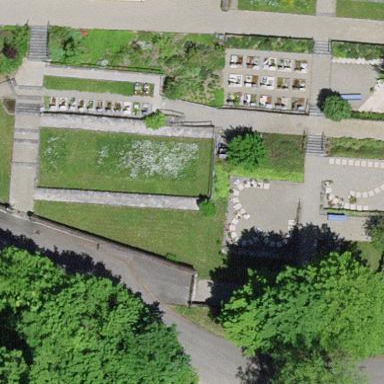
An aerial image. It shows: Cemetery.